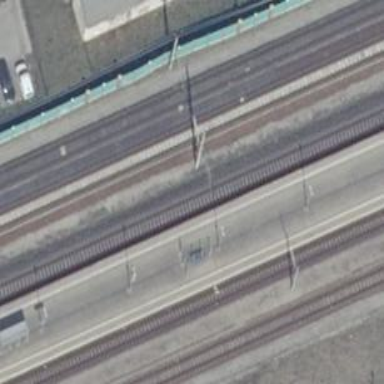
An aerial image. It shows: Railway milestone with catenary mast.